Question: My WPF application Interface demands something really different. Actually there are dynamic buttons in my application. Now i want that as i click on Button it's Panel should create and open to add something in it's textbox to save in database! On the same way Format TextBox should update with opened Panels as this image below is showing you all.

I am not using MVVM!
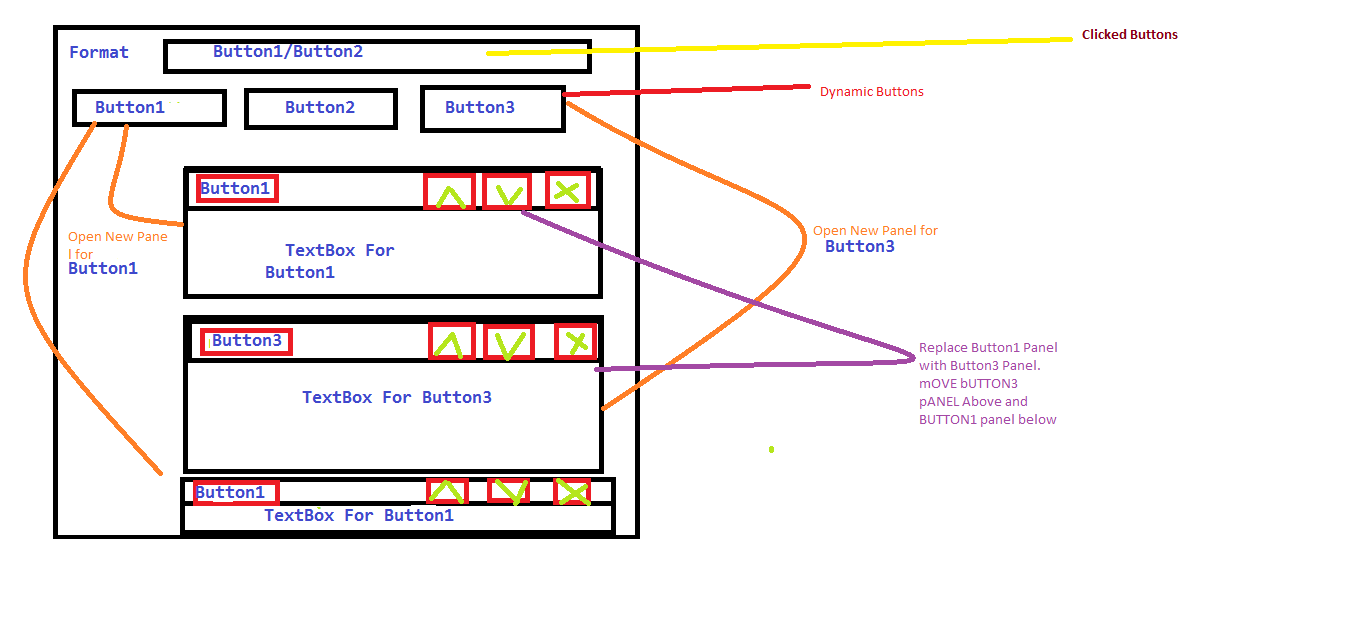
Answer: I hope you are just asking for a general approach to the problem, as I can't be bothered to code all that stuff.
So here it goes:
1. create a user-control for your Panels. Since they all the same, use a property to store value for which button the panel is created.
2. create an ObservableCollection of your Panel controls, you will store your newly added panels here.
3. create a ItemsControl to show your panels and assign your ObservableCollection as ItemsSource of that panel. This way if you add something to the collection, it will show on your GUI
4. attach an event to your buttons, in this event you would (instantiate a new panel) -> (set ID of the panel to "button1", "button2", "button3" or however you want to distinguish) -> (add the panel to the ObservableCollection)
5. When you finish and want to get all the panels etc, you can simply loop through your ObservableCollection and select pannels/values there. You can also use linq to filter panels by button ID etc.
Any more questions, just ask :)
--EDIT--
1. As I have said, create a user control that will be your panel. This way you can instantiate it in the code (xaml.cs file) on a button-click event, just as you would instantiate object of any other class.
2. When you are creating your panel user-control, let's call it 'MyPanel', add a property in the code behind and call it whatever you want ('ParentButton' maybe?). Now you could add a constructor that would take the button ID as parameter, or you could simply use standard constructor and then assign the button ID to that property before adding the panel to the collection.
--EDIT--
Here is a link to <URL>. There you can find a quick and simple way to attach collections to Lists and handling changes.
<URL>
<URL> on ObservableCollections.
<URL> on how to bind data to lists etc.
Now remember: they use simple objects in their tutorials, but you can use user-control in the same way.
Again, it is a lot of reading, but you gotta do it yourself... Good luck :)
--EDIT--
Actually, you don't even have to create a user control, just create an object with data you want to hold, like that:
'''
class MyPanel: INotifyPropertyChanged
{
private string _id;
private string _text;
public string Id
{
get { return _id; }
set
{
if (value != _id)
{
_id = value;
NotifyPropertyChanged();
}
}
}
public string Text
{
get { return _text; }
set
{
if (value != _text)
{
_text= value;
NotifyPropertyChanged();
}
}
}
public event PropertyChangedEventHandler PropertyChanged;
protected void NotifyPropertyChanged([CallerMemberName] String propertyName = "")
{
if (PropertyChanged != null)
{
PropertyChanged(this, new PropertyChangedEventArgs(propertyName));
}
}
}
'''
Then add a control to your app window, where you want to show your panels:
'''
<ItemsControl Name="lstPanels" ScrollViewer.VerticalScrollBarVisibility="Auto">
<ItemsControl.ItemTemplate>
<DataTemplate>
<StackPanel orientation="vertical">
<TextBlock Text="{Binding Id}">
<TextBox Text="{Binding Text, Mode=TwoWay}" />
</StackPanel>
</DataTemplate>
</ItemsControl.ItemTemplate>
</ItemsControl>
'''
Then add an observable collection:
'''
private ObservableCollection<MyPanel> panels = new ObservableCollection<MyPanel>();
'''
And in constructor attach it to your ItemControl:
'''
lstPanels.ItemsSource = panels;
'''
Then add a function to add a new panel:
'''
private void addPanel(string buttonId)
{
MyPanel p = new MyPanel { Id = buttonId; };
panels.add(p);
}
'''
Then on your button1/button2/button3 click call that function with appropriate id:
'''
addPanel("button1");
addPanel("button2");
'''
When you want to finish and loop through panels, use standard foreach or for loop on 'panels' :)